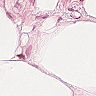
Metastatic tissue present: no